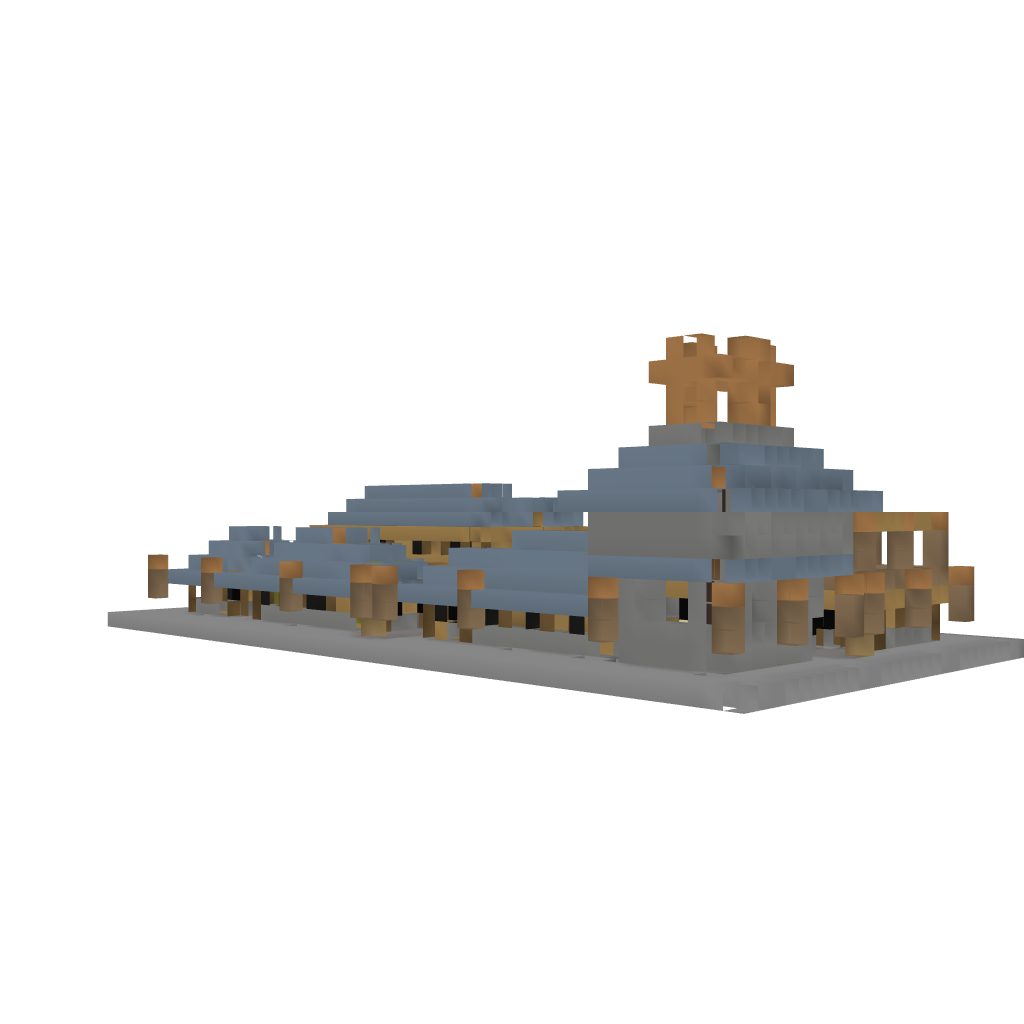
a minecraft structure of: Mini Village